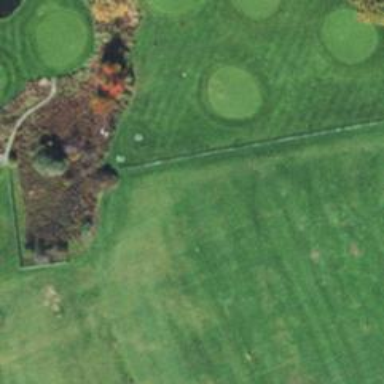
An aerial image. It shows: Golf tee.